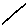
Label: line